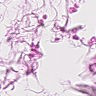
Metastatic tissue present: no